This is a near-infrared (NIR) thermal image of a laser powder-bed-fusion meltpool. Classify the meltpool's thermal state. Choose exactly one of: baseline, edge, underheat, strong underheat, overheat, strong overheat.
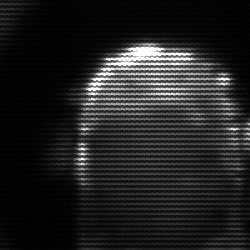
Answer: baseline